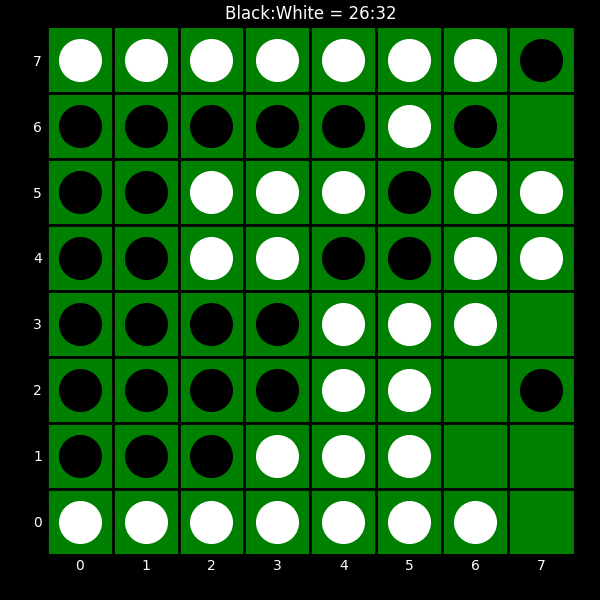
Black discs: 26
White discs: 32